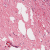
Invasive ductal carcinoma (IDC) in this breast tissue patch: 1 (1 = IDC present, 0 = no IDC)